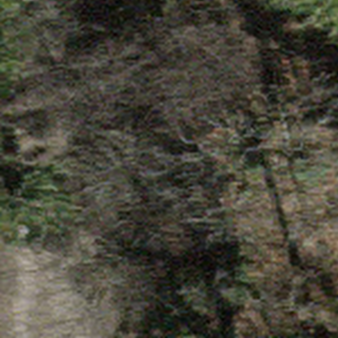
Label: other